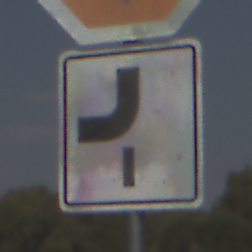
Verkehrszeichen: VerlaufVorfahrtsstrasse7
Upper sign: Stop
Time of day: MorningAfternoon
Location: Outdoor (Nature)
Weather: PartlyCloudy
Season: NotSpecified
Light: Natural